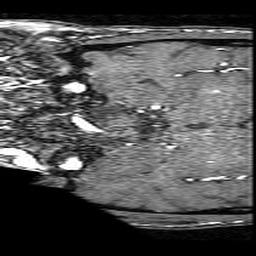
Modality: angio
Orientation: coronal
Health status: ill
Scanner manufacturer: philips
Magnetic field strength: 3 T
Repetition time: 0.01849 s
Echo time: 0.003453 s